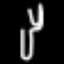
Label: fork